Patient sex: F
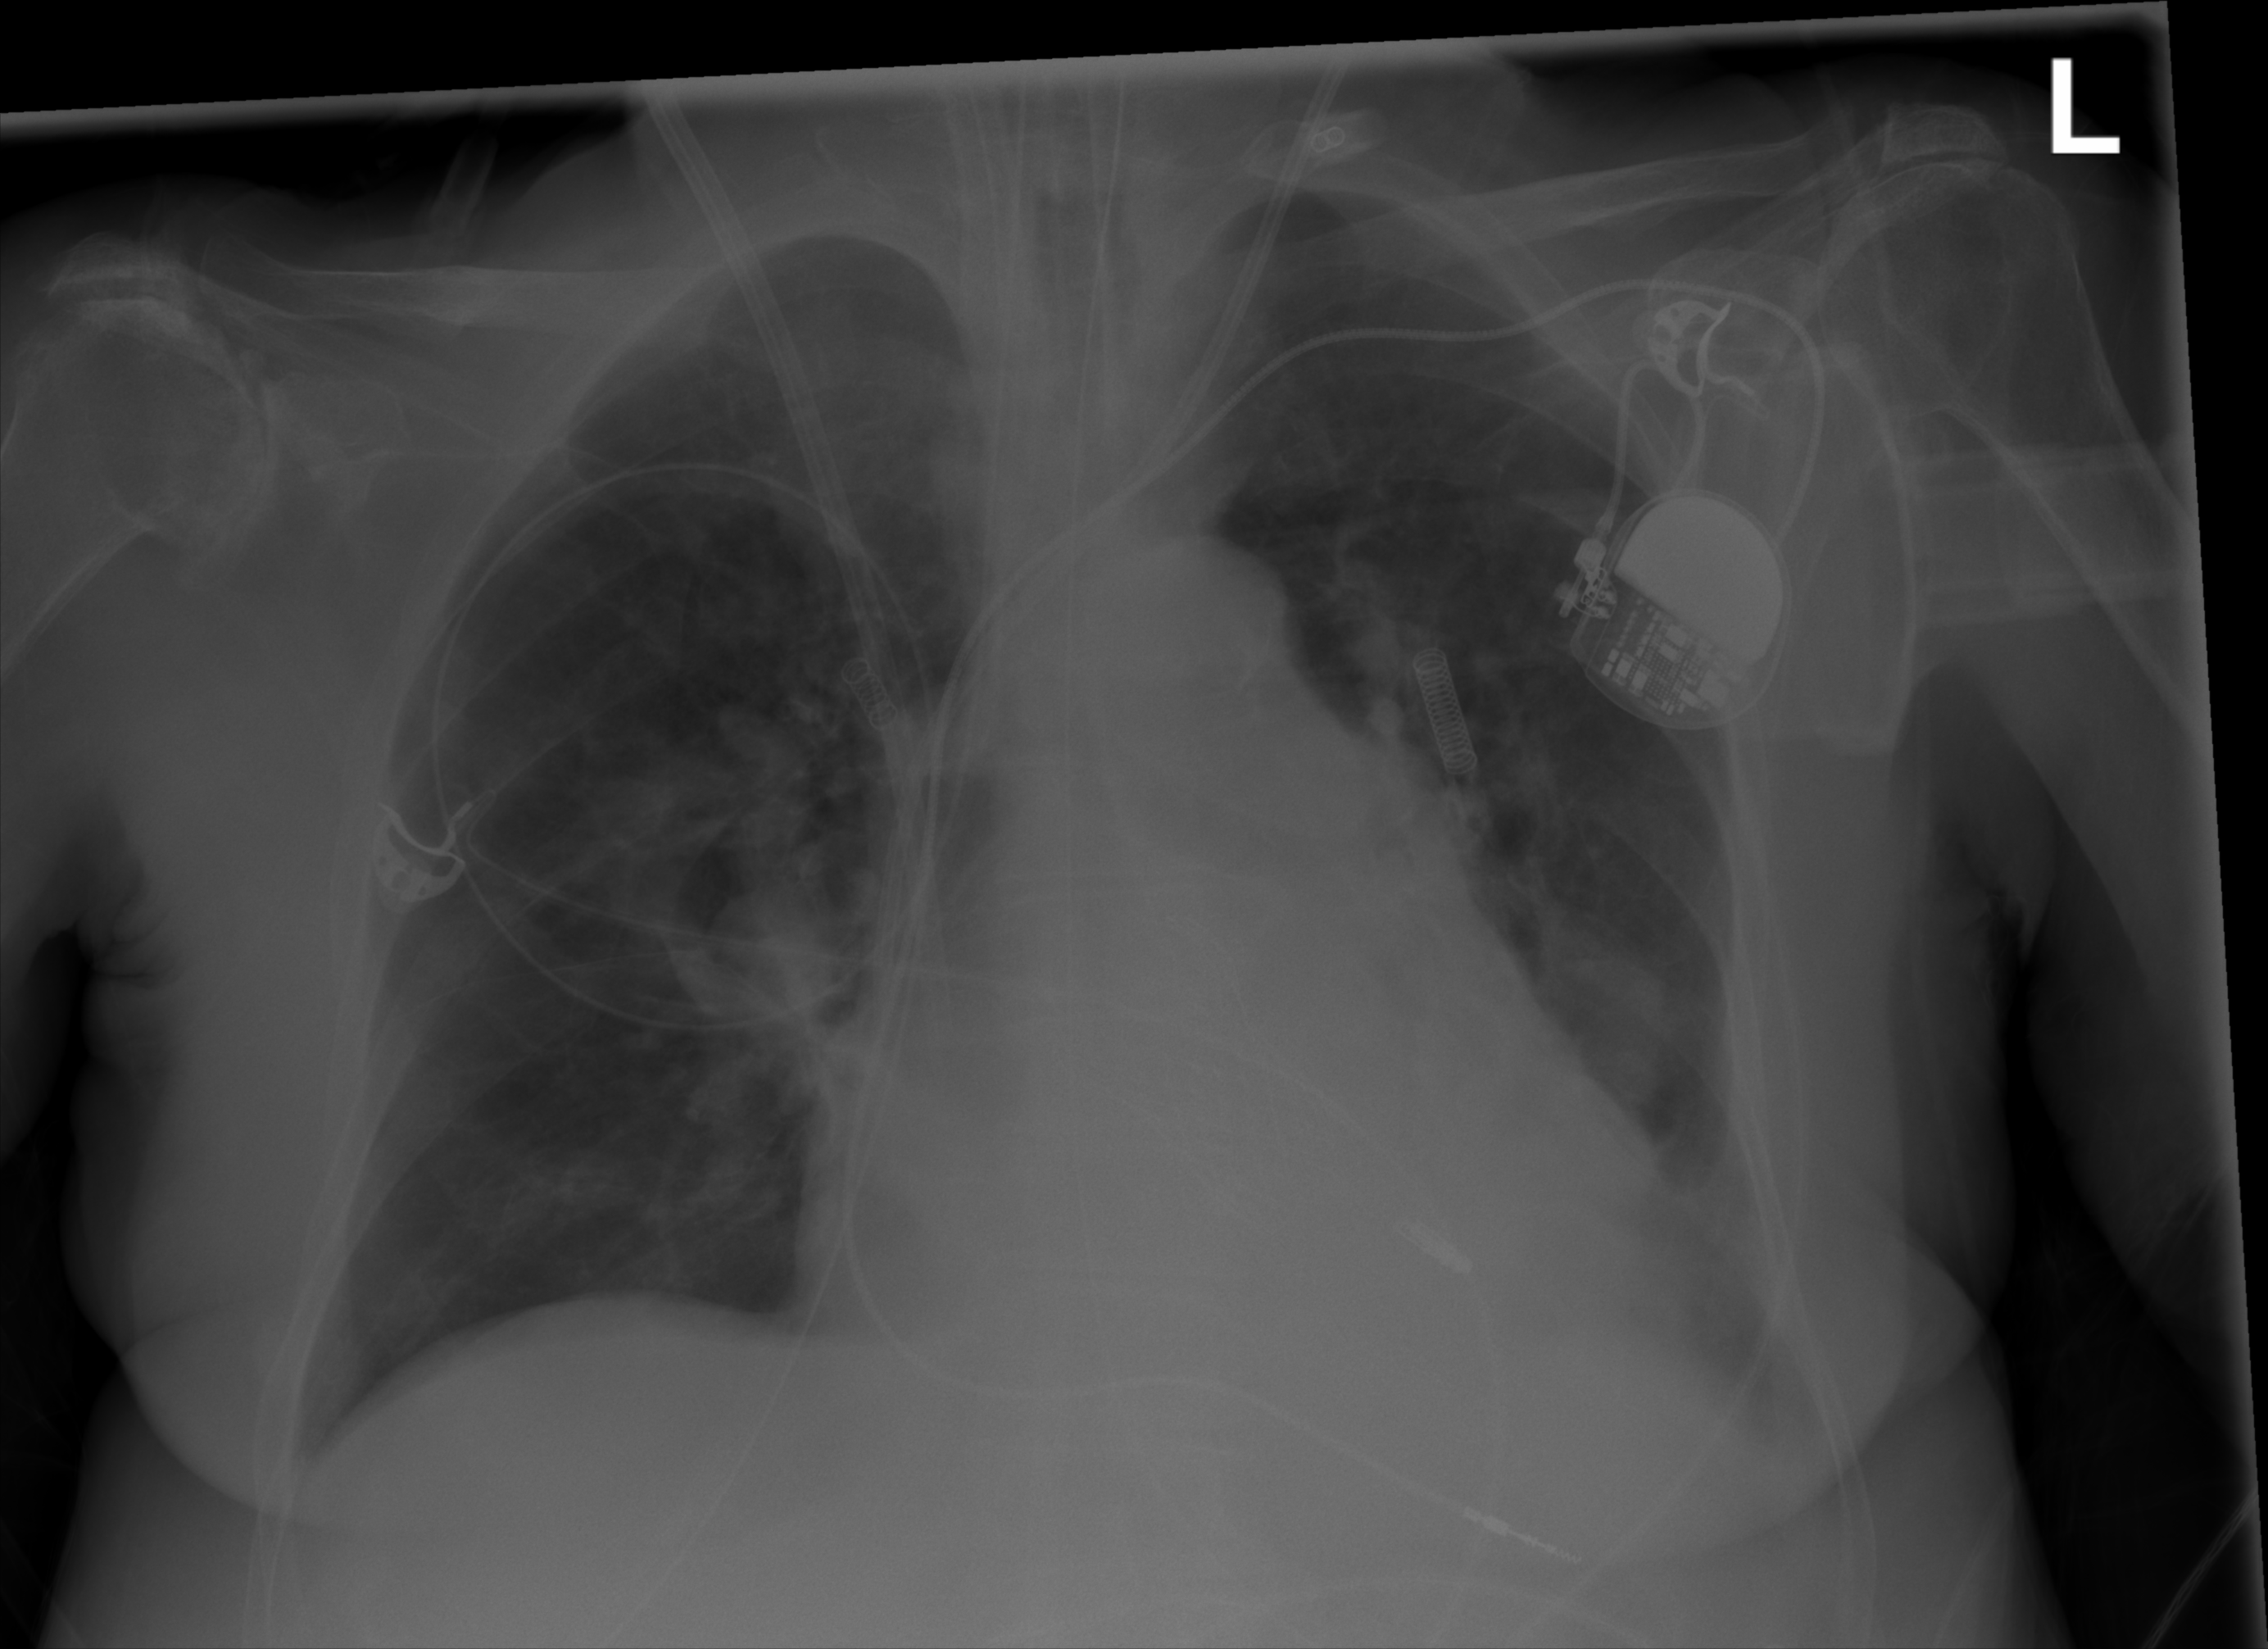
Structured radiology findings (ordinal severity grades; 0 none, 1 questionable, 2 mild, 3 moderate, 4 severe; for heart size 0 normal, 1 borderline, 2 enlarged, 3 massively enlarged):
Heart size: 2
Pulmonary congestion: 1
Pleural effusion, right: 0
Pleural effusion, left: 0
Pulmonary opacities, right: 0
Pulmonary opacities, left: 0
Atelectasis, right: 0
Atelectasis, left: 2